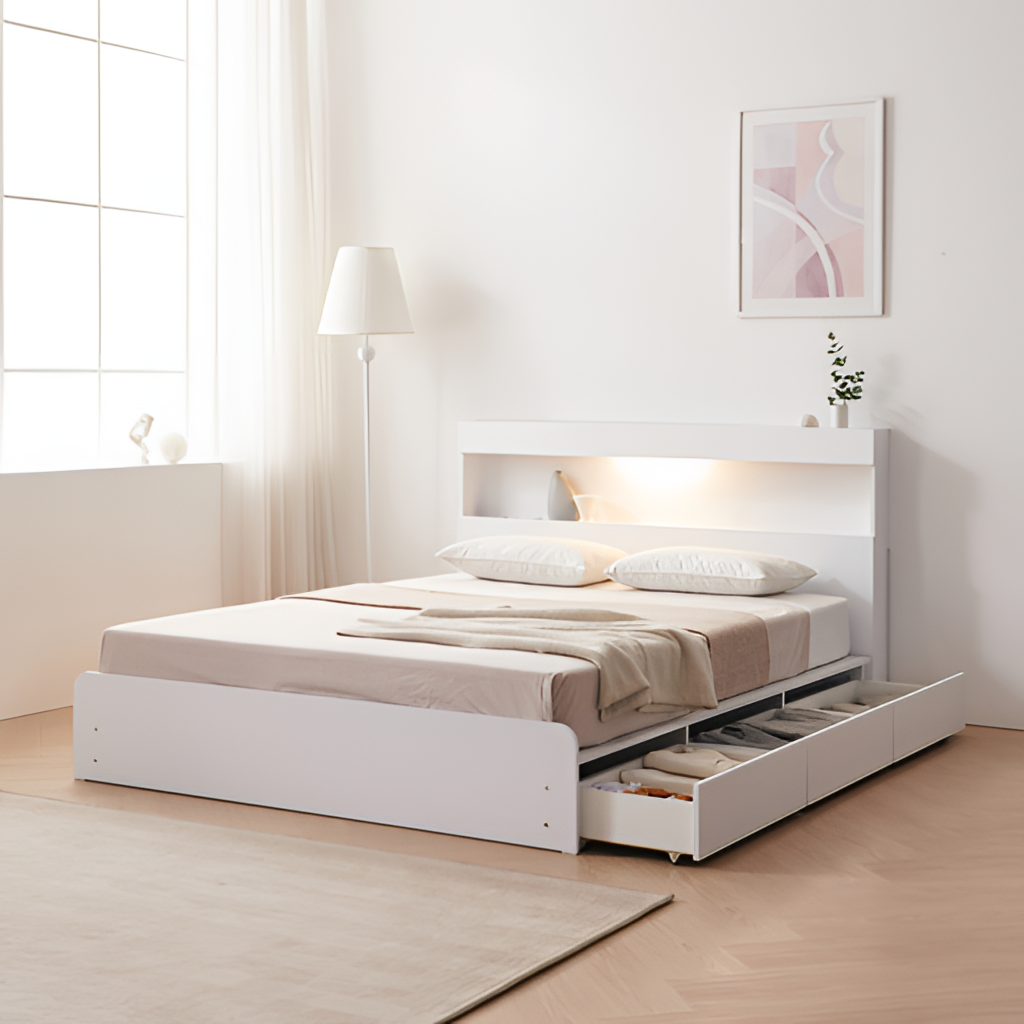
white wood backlit headboard bed, bedroom, white paint wallpaper, with solid pattern, modern, wood flooring, with herringbone pattern